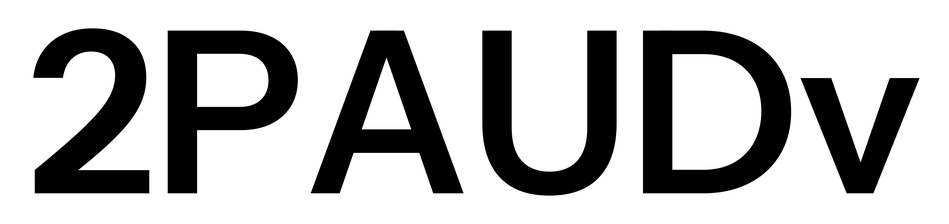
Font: InstrumentSans_SemiBold